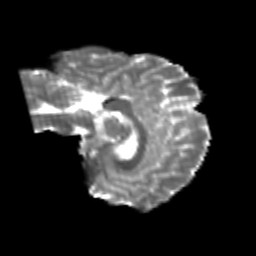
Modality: T2w
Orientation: sagittal
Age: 23
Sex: female
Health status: healthy
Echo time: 0.074 s